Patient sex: F
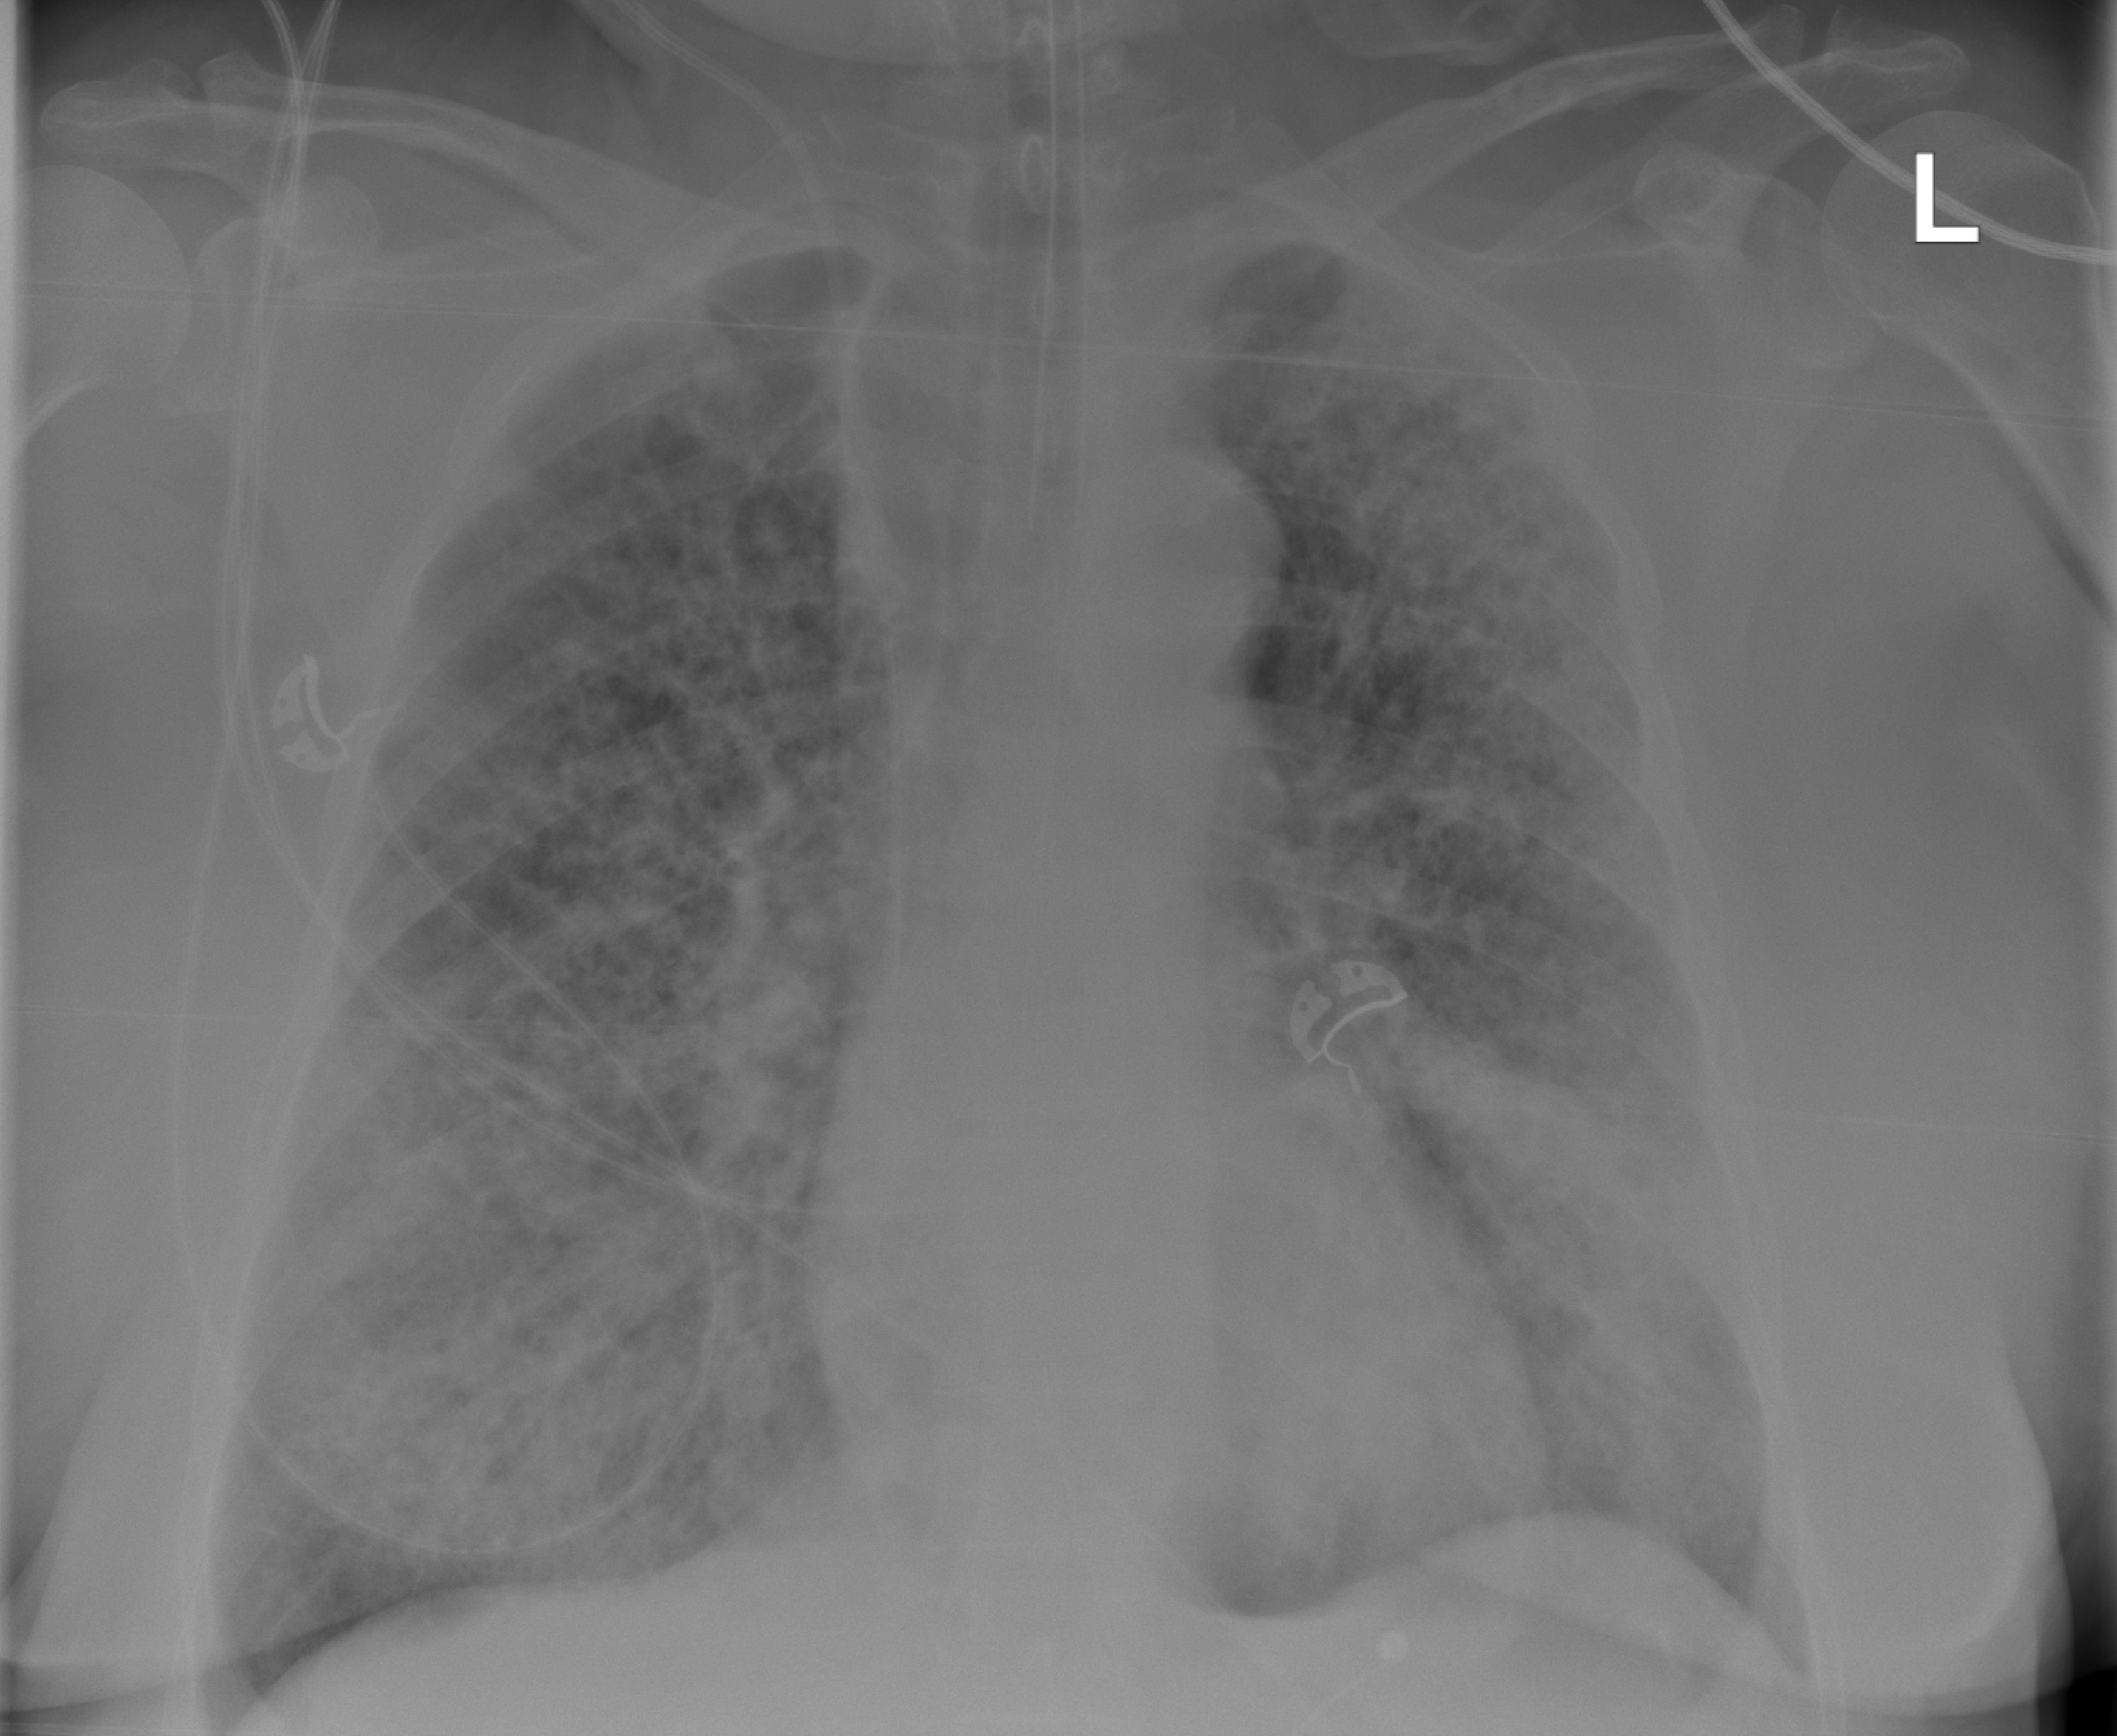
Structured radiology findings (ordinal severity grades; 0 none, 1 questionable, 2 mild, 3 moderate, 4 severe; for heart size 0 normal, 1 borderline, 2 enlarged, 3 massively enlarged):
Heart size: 0
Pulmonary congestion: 0
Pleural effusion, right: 0
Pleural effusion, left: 0
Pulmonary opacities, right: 4
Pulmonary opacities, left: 4
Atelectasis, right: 3
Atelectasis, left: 3